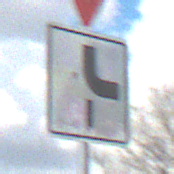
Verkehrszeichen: VerlaufVorfahrtsstrasse10
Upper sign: VorfahrtGewaehren
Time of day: Midday
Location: Outdoor (Nature)
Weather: PartlyCloudy
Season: Autumn
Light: Natural